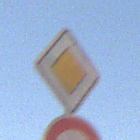
Verkehrszeichen: Vorfahrtsstrasse
Zusatzzeichen unten: Ueberholverbot
Umgebung: Outdoor, Nature
Tageszeit: Midday
Wetter: Clear
Licht: Natural
Jahreszeit: NotSpecified
Kontrast: HighContrast